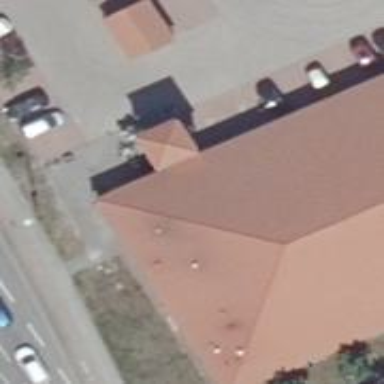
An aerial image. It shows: Bakery.